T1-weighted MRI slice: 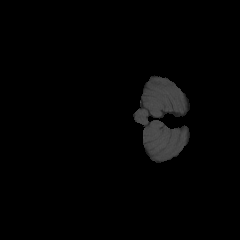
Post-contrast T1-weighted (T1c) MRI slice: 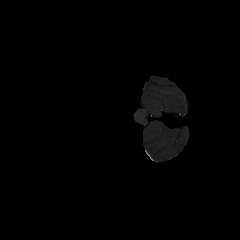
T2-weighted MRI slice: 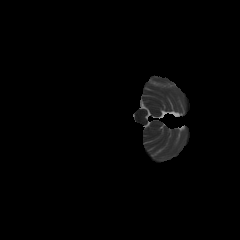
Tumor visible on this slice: no